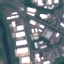
Label: Industrial